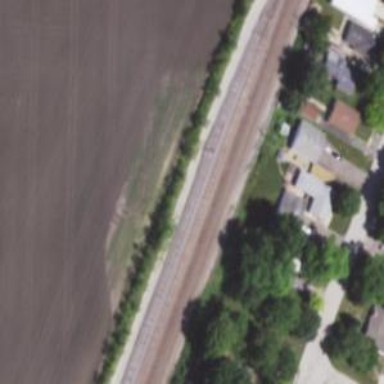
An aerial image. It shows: Rail spur service.